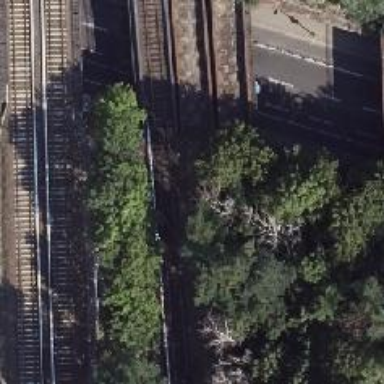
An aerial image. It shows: Disused railway bridge from historic railway.